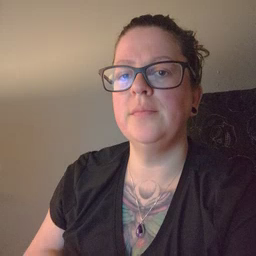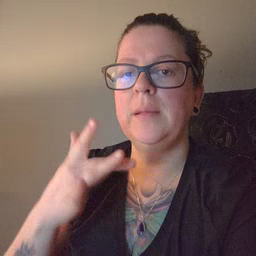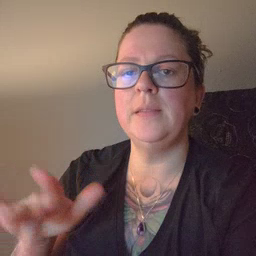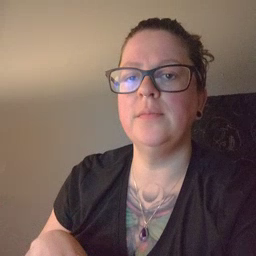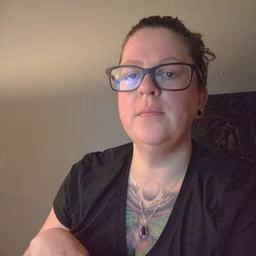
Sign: empty